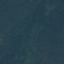
Land use / land cover: Forest